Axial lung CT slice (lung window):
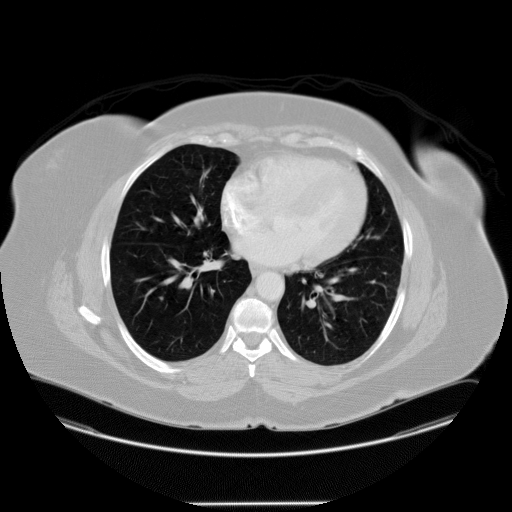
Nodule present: no